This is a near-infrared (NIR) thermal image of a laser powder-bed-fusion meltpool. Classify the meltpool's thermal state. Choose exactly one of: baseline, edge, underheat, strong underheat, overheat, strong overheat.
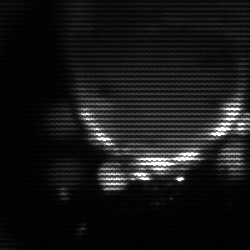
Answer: edge